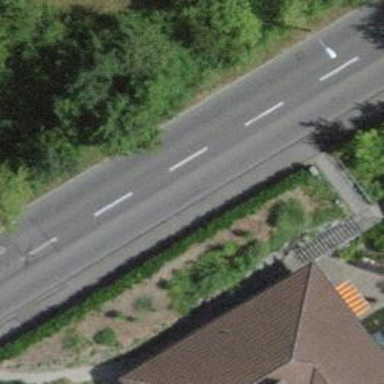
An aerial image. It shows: Kerb serving as barrier.